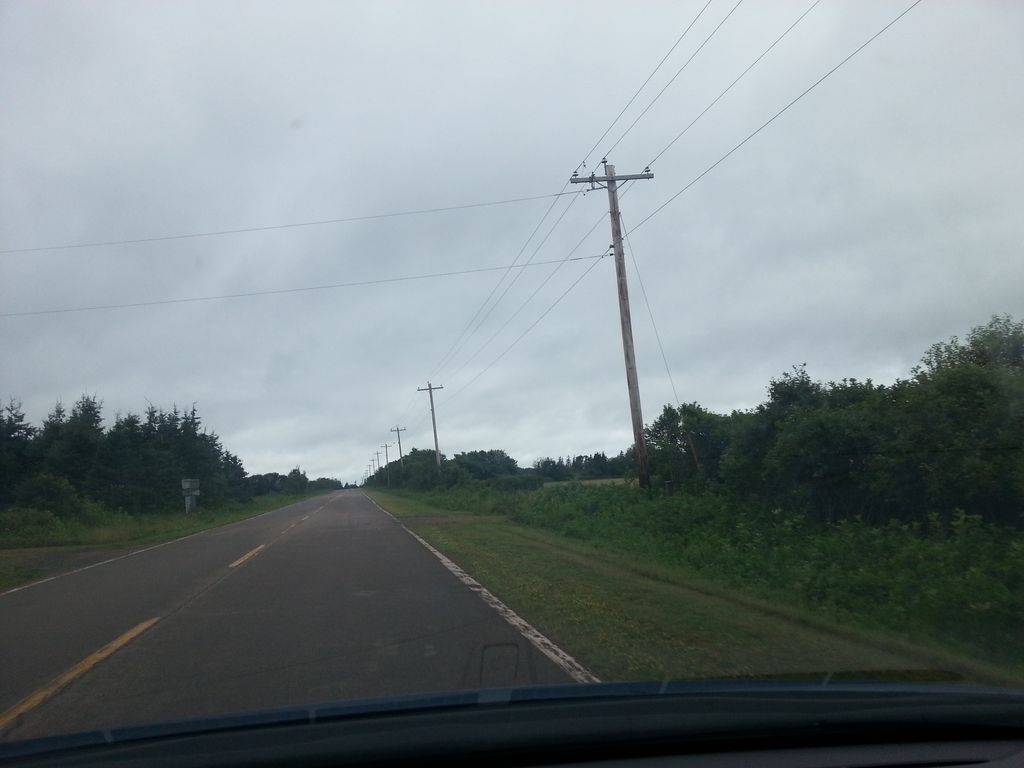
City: charlottetown